Field crop: maize
Growth stage: 1
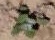
Species: chenopodium